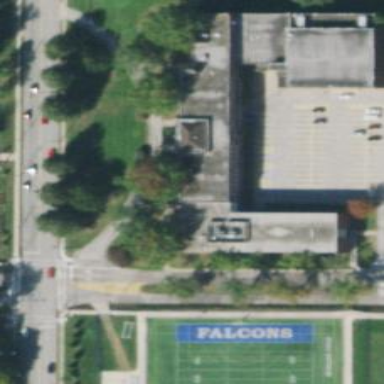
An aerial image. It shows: College building.